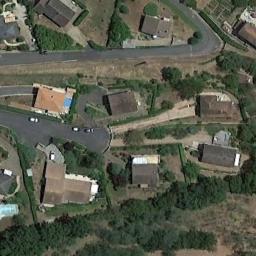
Label: residential